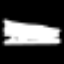
Label: airplane